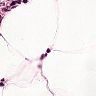
Metastatic tissue present: no